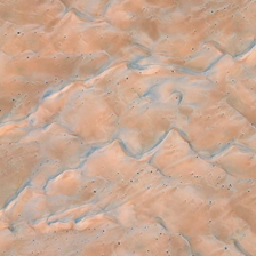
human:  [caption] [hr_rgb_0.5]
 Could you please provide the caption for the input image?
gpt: There are blue spots in the dark yellow desert.

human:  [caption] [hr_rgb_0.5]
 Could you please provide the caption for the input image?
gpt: There is a blue spot in a dark yellow desert.

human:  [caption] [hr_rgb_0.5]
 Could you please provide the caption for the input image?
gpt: Dark yellow desert has blue spots

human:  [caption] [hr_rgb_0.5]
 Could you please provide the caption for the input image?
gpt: There are blue spots in the dark yellow desert

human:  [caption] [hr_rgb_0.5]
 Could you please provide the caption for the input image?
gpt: There is a blue spot in a dark yellow desert.